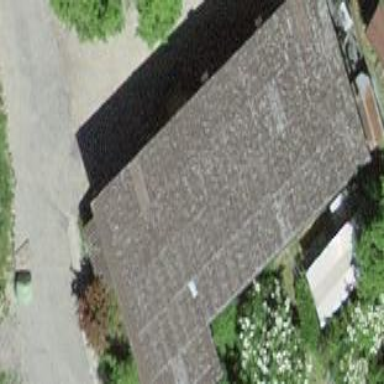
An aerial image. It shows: Rural barn.